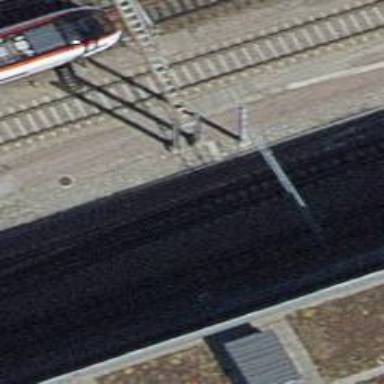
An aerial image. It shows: Narrow-gauge railway siding with 1 track. The railway line is electrified with contact line.